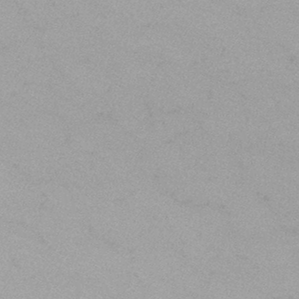
Label: frost